【题型】解答题　【知识点】解析几何　【难度】easy
设抛物线 \( C: y^2 = 4x \) 的焦点为 \( F \)，过 \( F \) 作直线 \( l \) 与 \( C \) 交于 \( A、B \) 两点。

(1) 若弦长 \( |AB| = 8 \)，求直线 \( l \) 的方程；

(2) 求证：当直线 \( l \perp x \) 轴时，\( \triangle AOB \) 的面积最小。

\vspace{1em}
【解答】
【答案】 (1) \( x \pm y - 1 = 0 \)

(2) 证明见解析

\vspace{1em}

【知识点】 由弦长求参数、抛物线中的三角形或四边形面积问题、抛物线定义的理解

\vspace{1em}

【分析】 (1) 联立直线与抛物线方程，运用韦达定理及抛物线的焦点弦公式可求得结果。

(2) 由韦达定理及三角形面积公式可得 \( S_{\triangle AOB} = 2\sqrt{m^2 + 1} \)，转化为求此函数的最小值即可。

\vspace{1em}

【详解】 (1) 如图所示，

设 \( A(x_1, y_1) \)，\( B(x_2, y_2) \)，

因为直线 \( l \) 过焦点 \( F(1, 0) \)，

所以直线 \( l \) 的方程为 \( x = my + 1 \)，

联立
\[
\begin{cases}
x = my + 1 \\
y^2 = 4x
\end{cases}
\implies y^2 - 4my - 4 = 0,
\]

所以 \( y_1 + y_2 = 4m \)，\( y_1 y_2 = -4 \)，

所以 \( x_1 + x_2 = m(y_1 + y_2) + 2 = 4m^2 + 2 \)，

由抛物线的定义知，\( |AB| = x_1 + x_2 + 2 = 4m^2 + 4 \)，

又因为 \( |AB| = 8 \)，

所以 \( 4m^2 + 4 = 8 \)，解得：\( m = \pm 1 \)，

所以直线 \( l \) 的方程为：\( x \pm y - 1 = 0 \)。

\vspace{1em}

(2) 如图所示，

证明：由 (1) 知，\( y_1 + y_2 = 4m \)，\( y_1 y_2 = -4 \)，

所以
\[
S_{\triangle AOB} = \frac{1}{2} |OF| |y_1 - y_2| = \frac{1}{2} \sqrt{(y_1 + y_2)^2 - 4y_1 y_2} = 2\sqrt{m^2 + 1} \geq 2,
\]

所以当 \( m = 0 \) 时，\( \triangle AOB \) 的面积取得最小值 2，此时直线 \( l \perp x \) 轴。

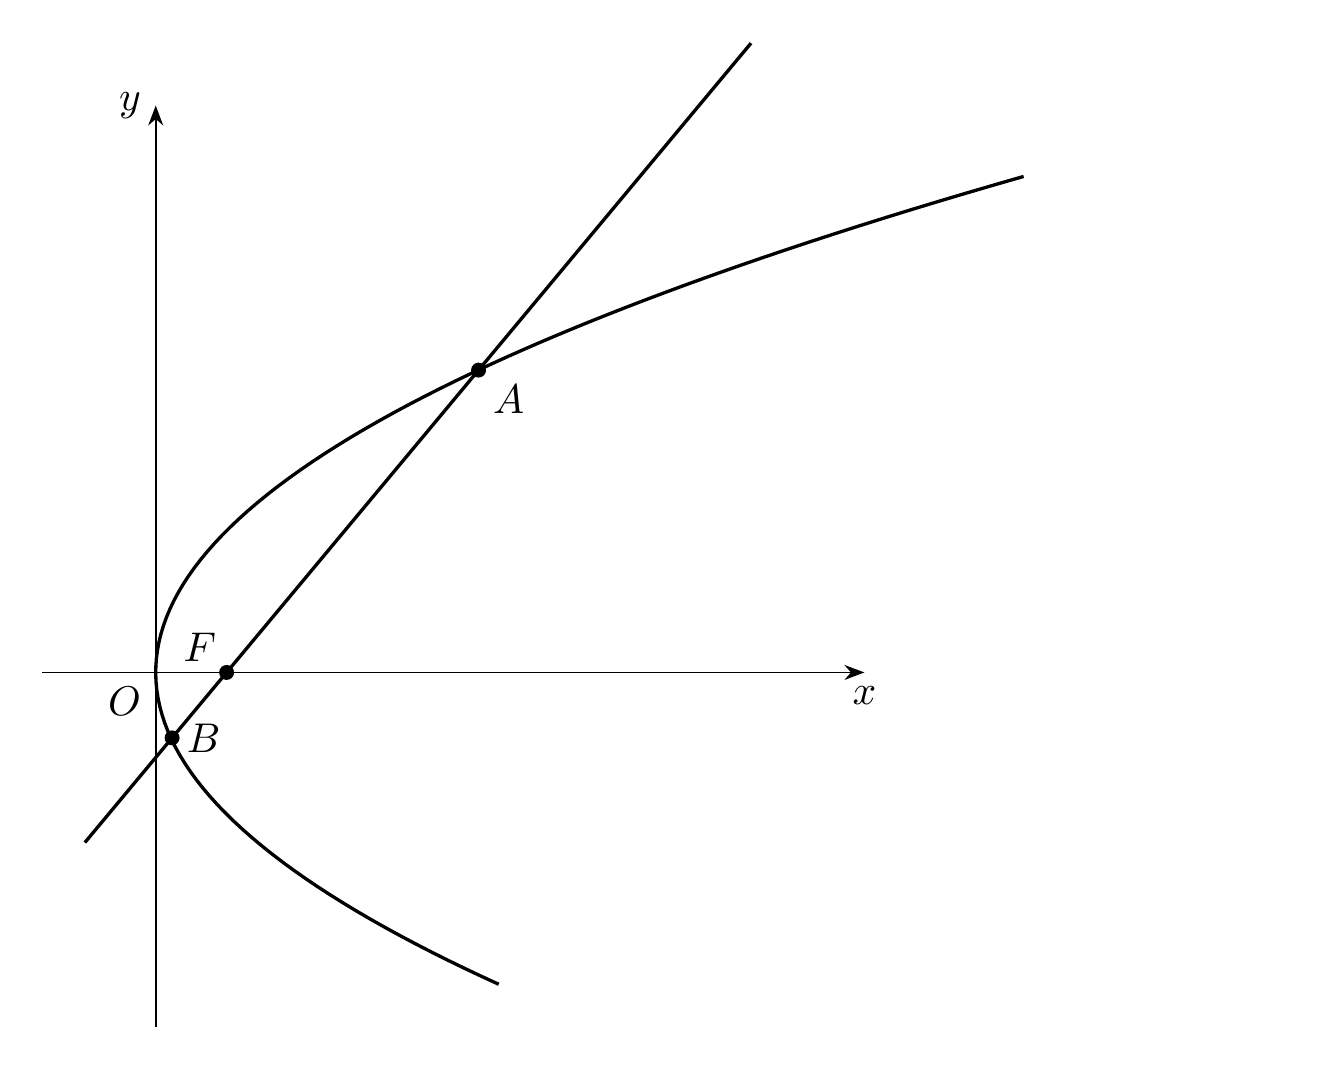
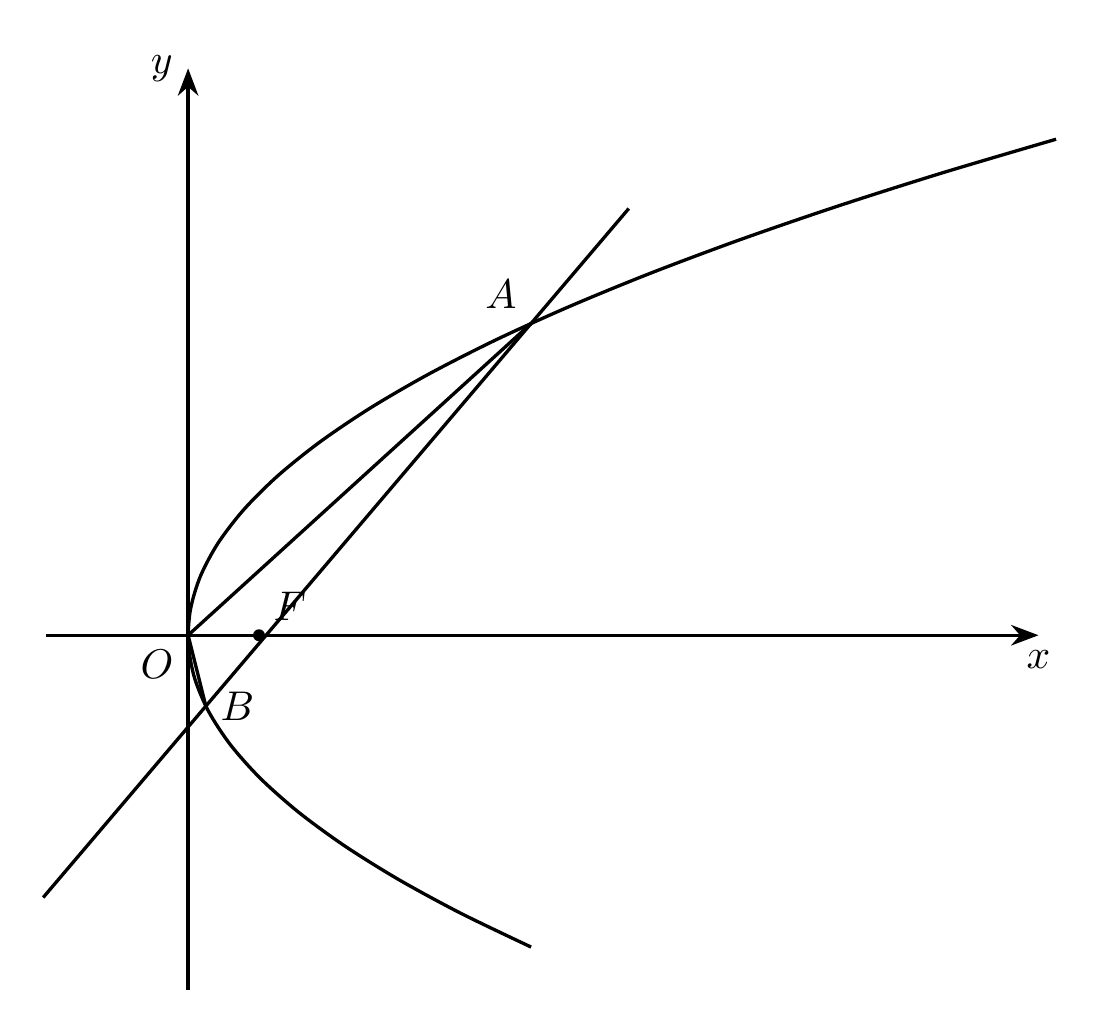